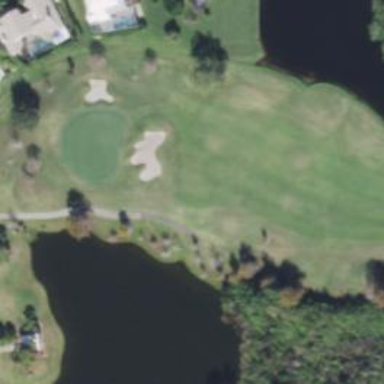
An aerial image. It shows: Golf fairway surrounded by grass.